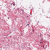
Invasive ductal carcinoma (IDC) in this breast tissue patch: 0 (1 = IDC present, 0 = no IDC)